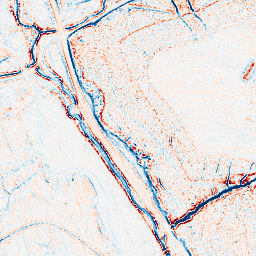
Category: edge_preserving
Decomposition family: anisotropic_diffusion
Decomposition parameters: iterations: 10
kappa: 30
gamma: 0.1
Upsampling method: lanczos
Upsampling parameters: scale: 2
Upsampling scale: 2